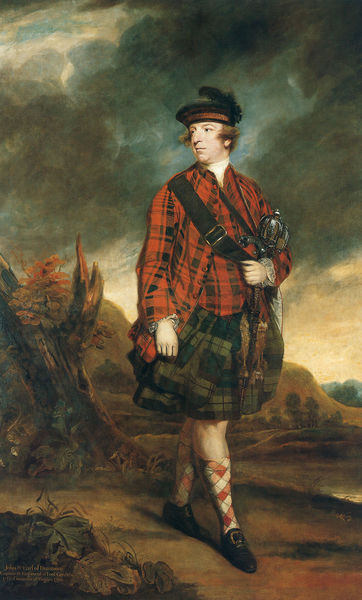
Titel: John Murray, 4th Earl of Dunmore
Künstler: Sir Joshua Reynolds
Institution: Edinburgh, Scottish National Portrait Gallery
Schlagwörter: baum, dunkel, feder, himmel, kopf, laub, mann, wasser, wolken, grün, landschaft, see, teich, ufer, grau, hell, hut, kariert, licht, schwarz, rot, wiese, karo, rock, jung, mütze, arm, portrait, erde, hügel, haare, wald, düster, sturm, strümpfe, säbel, waffe, degen, tasche, jagd, tracht, jäger, moor, dudelsack, baumstumpf, hochland, schnallen, quilt, kilt, schottenrock, schotte